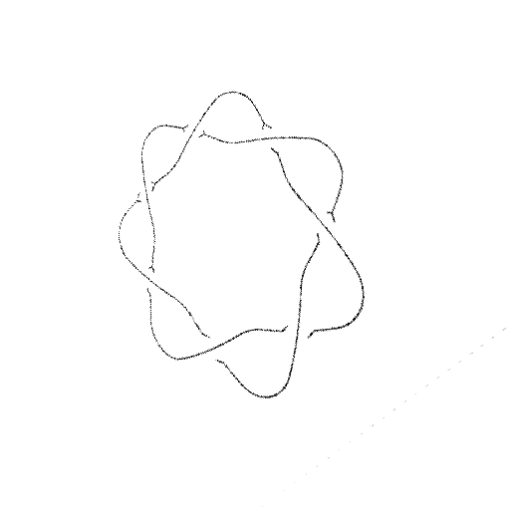
Crossing number: 7